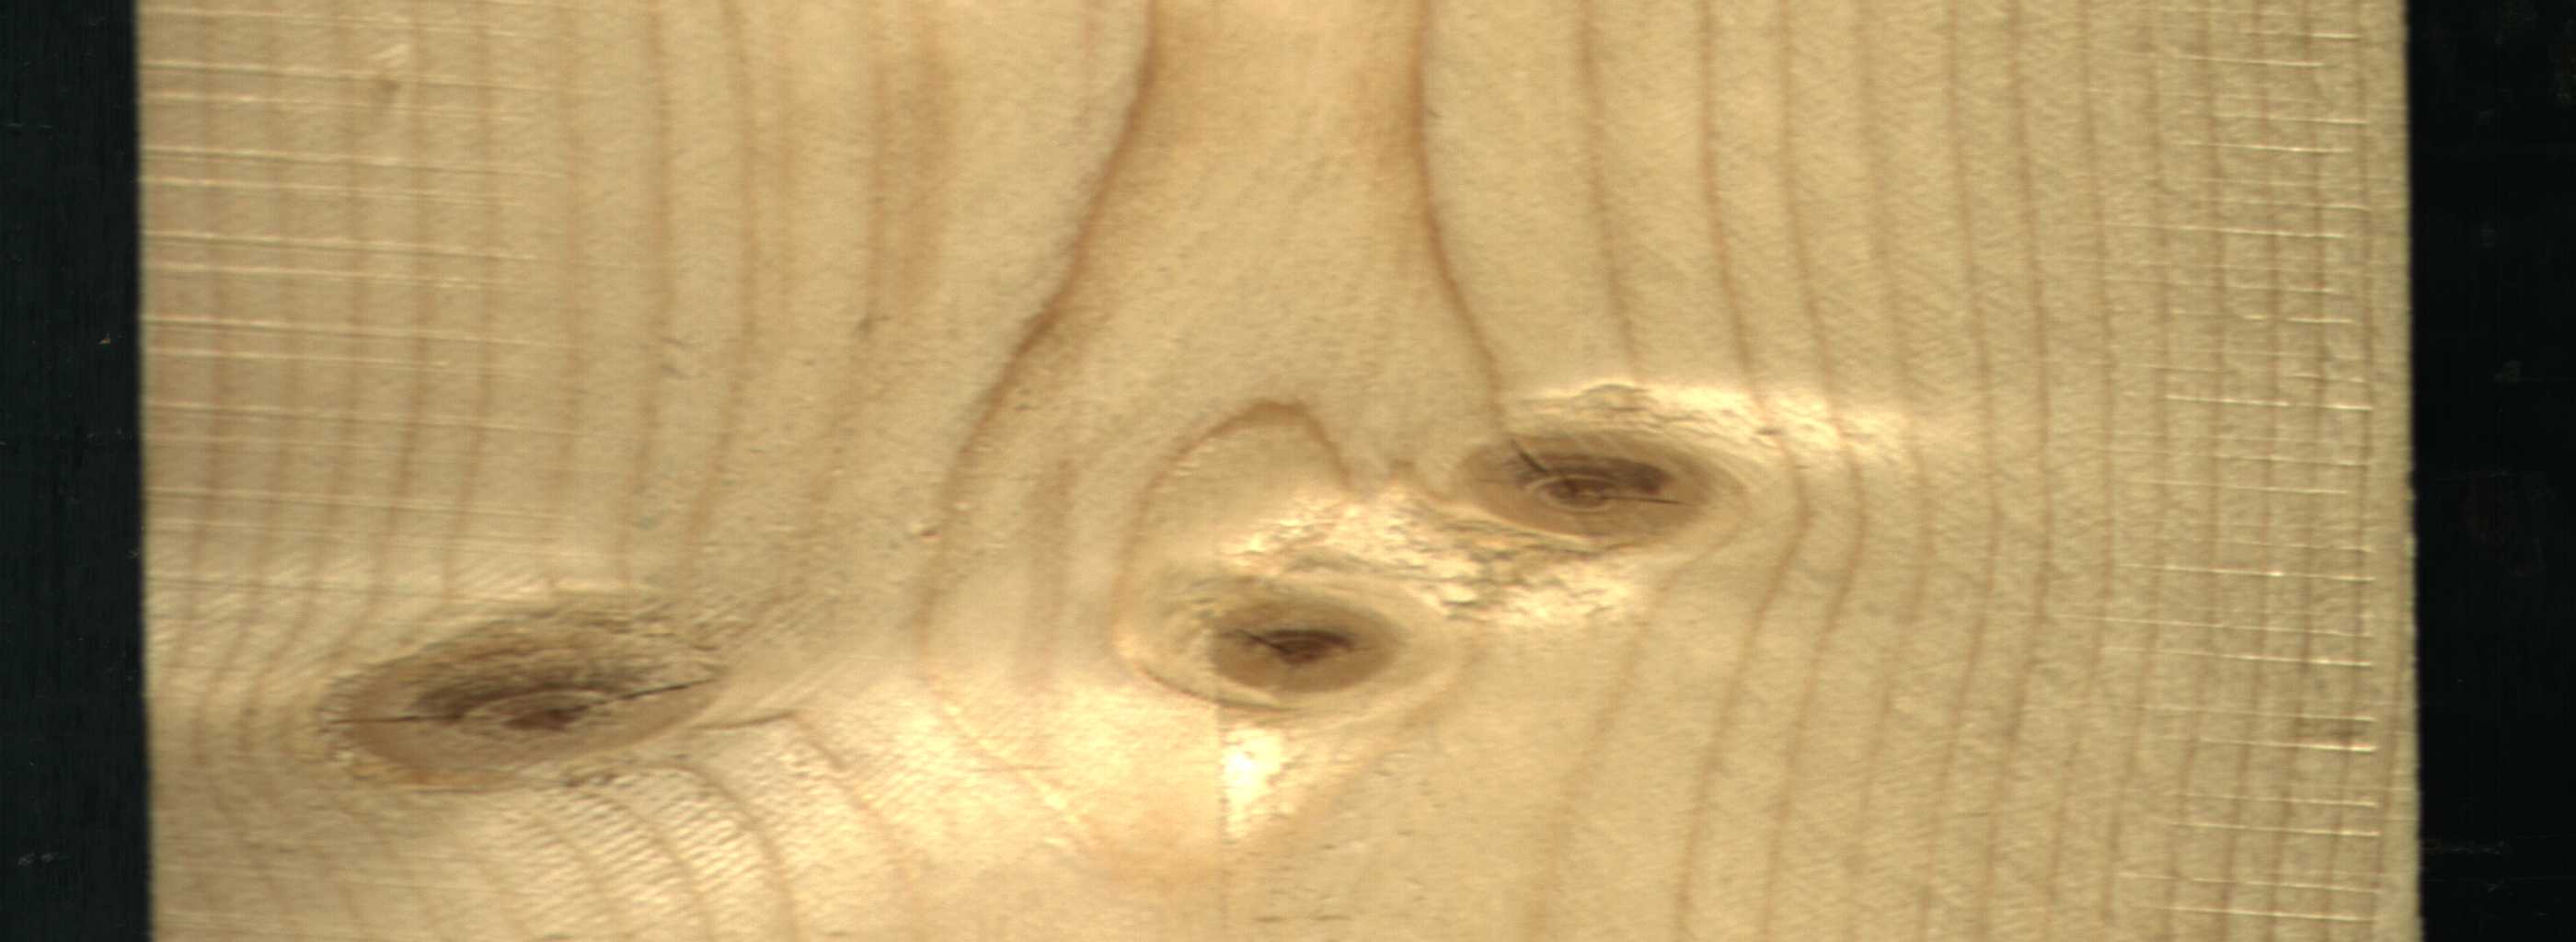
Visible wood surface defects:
knot_with_crack
knot_with_crack
Live_Knot